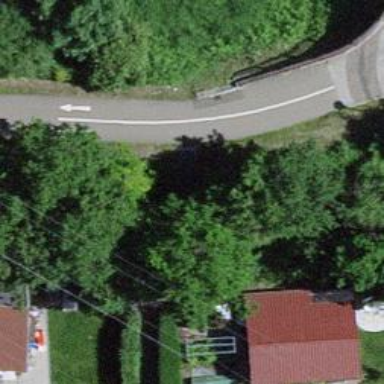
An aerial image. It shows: Set of steps on the road.